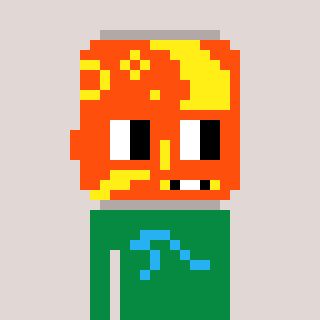
a pixel art character with square orange glasses, a pop-shaped head and a green-colored body on a warm background